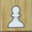
Piece: wP